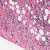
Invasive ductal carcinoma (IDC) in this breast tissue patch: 1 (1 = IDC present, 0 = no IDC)